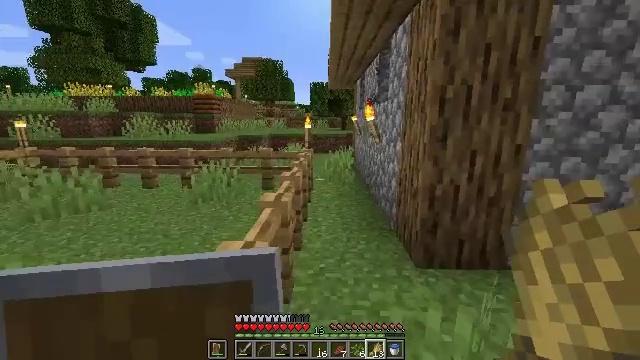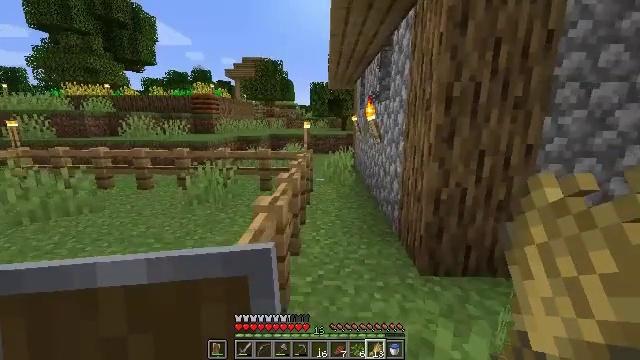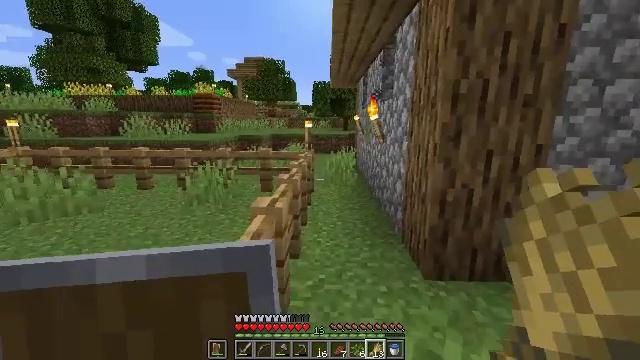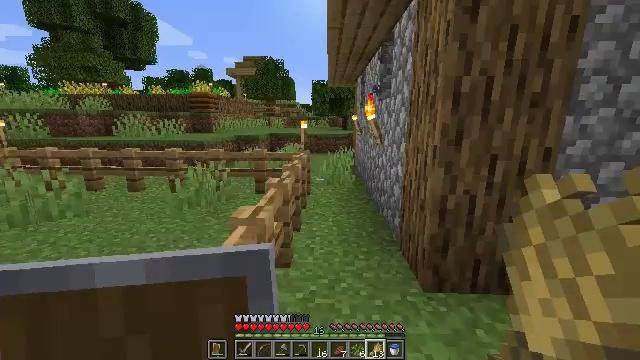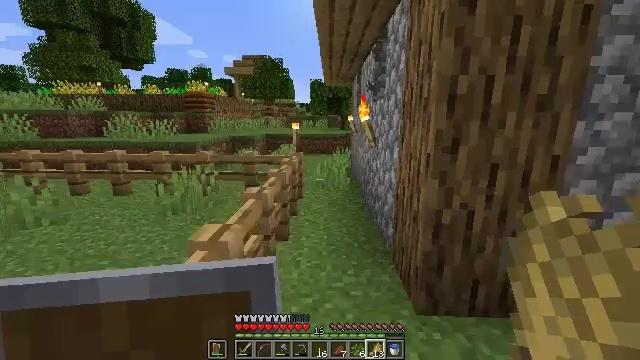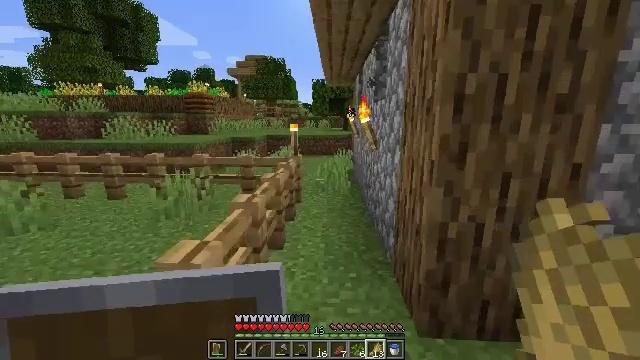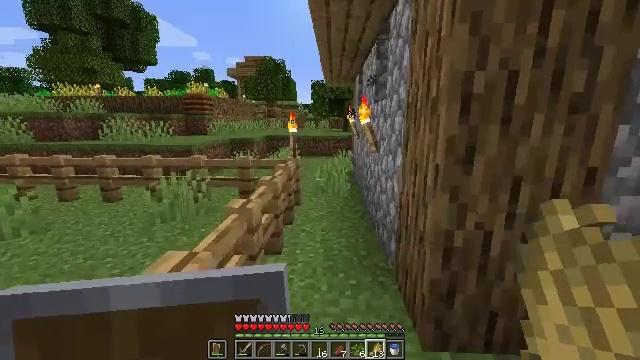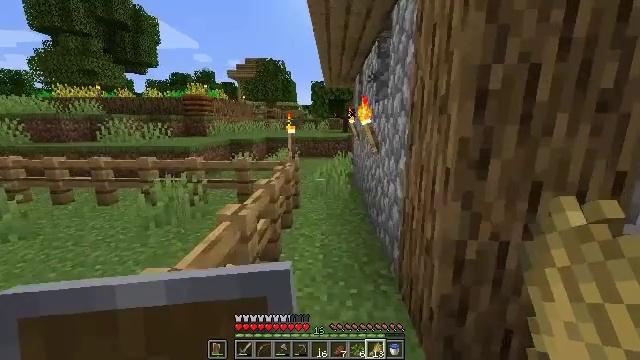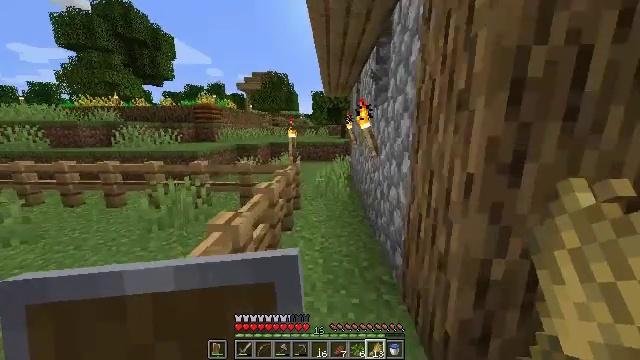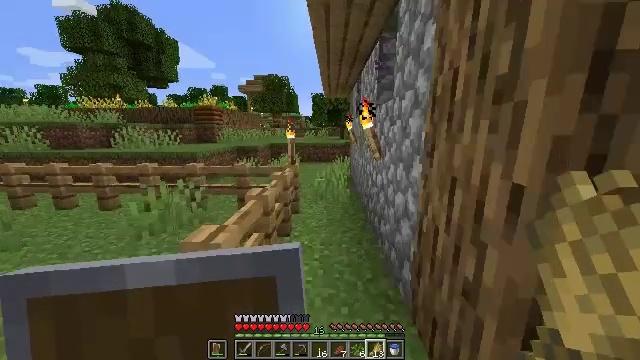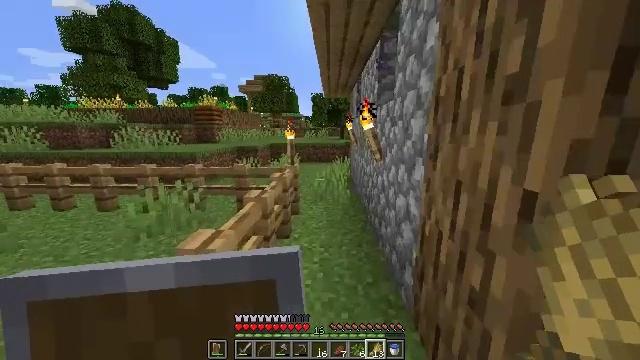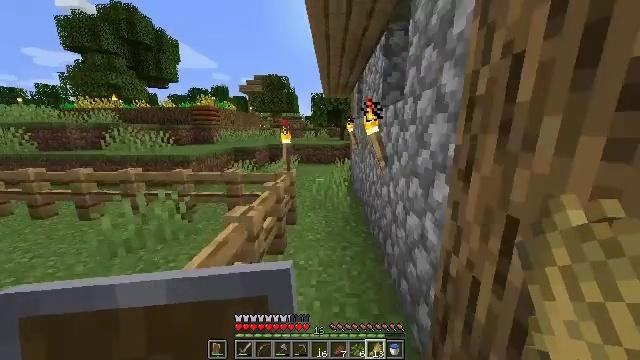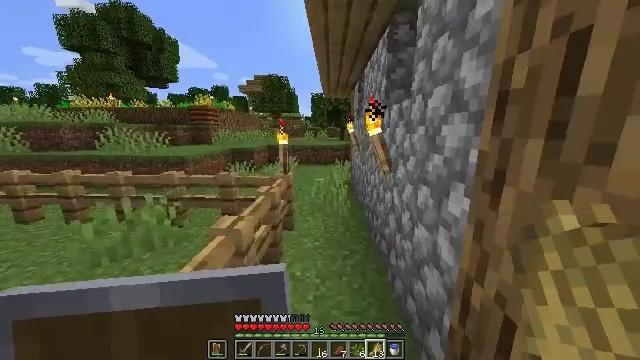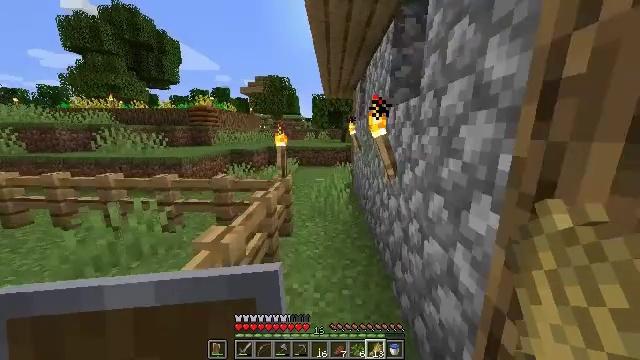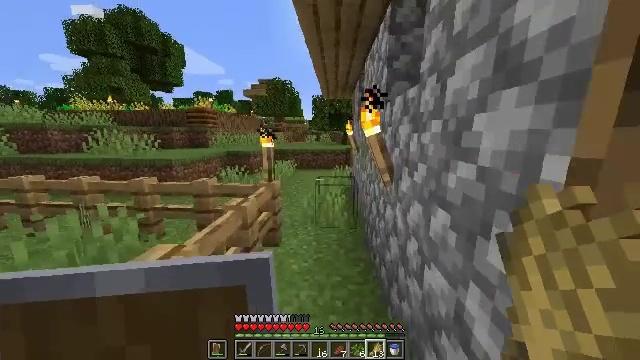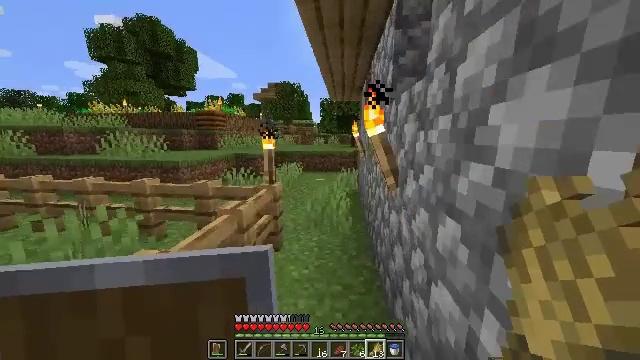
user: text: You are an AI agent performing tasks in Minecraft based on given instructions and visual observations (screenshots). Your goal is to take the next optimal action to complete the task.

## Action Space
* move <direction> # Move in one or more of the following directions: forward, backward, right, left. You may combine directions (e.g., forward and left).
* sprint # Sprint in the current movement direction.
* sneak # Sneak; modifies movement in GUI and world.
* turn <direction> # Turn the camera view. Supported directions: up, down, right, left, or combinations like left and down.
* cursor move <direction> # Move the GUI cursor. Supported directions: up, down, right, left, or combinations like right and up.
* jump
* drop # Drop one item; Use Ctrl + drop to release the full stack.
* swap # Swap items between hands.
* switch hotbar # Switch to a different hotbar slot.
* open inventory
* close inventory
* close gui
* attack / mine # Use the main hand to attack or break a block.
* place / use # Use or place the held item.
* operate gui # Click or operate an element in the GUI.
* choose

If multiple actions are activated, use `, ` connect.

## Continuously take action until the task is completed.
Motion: motion action
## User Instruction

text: Harvest sugar cane from the plant.
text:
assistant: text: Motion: move forward
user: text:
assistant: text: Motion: move forward and move right
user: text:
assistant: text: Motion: move forward and move right
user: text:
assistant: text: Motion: move forward and move right
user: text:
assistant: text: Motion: move forward
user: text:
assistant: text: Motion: move forward, sprint
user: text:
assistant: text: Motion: move forward, sprint
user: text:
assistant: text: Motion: move forward, sprint
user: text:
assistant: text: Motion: move forward
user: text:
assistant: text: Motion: move forward
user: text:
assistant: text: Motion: move forward
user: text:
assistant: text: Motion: move forward
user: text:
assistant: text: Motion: move forward and move right
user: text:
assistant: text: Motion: move forward and move right
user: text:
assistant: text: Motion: move forward, turn left
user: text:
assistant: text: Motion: move forward, turn left
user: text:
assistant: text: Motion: move forward, sprint
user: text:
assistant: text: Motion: move forward, sprint
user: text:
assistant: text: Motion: move forward
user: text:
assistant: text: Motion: move forward, turn left
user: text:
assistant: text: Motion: move forward
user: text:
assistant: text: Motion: move forward, turn left
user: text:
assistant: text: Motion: move forward, turn left
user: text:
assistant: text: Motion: move forward
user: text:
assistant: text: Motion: move forward
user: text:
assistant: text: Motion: move forward
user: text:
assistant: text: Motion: move forward, turn left
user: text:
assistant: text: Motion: move forward, sprint, turn left
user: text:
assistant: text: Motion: move forward, sprint, turn left
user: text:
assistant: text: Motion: move forward, turn left